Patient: sex M, age 44
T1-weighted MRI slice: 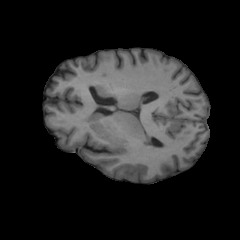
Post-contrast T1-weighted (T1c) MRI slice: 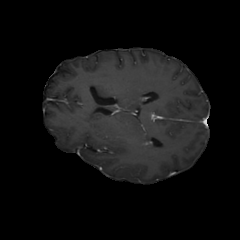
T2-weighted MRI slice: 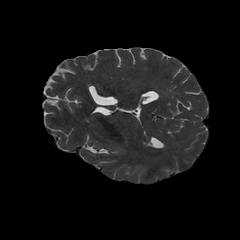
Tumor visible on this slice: no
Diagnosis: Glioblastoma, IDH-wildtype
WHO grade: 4